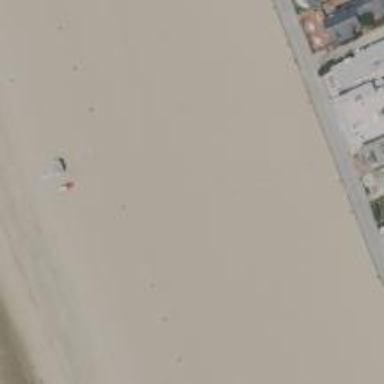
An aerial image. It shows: Lifeguard on duty.